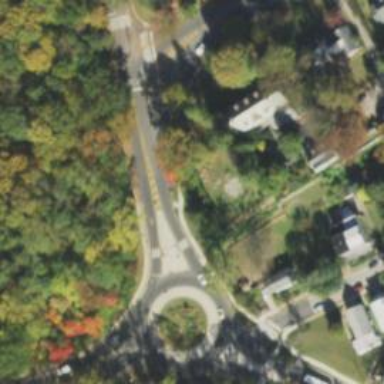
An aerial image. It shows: Marked crossing on the road.